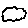
Label: cloud